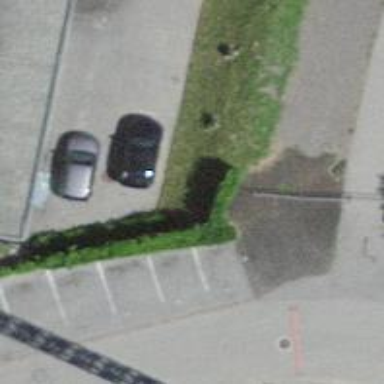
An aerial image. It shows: Retaining wall.